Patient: sex F, age 56
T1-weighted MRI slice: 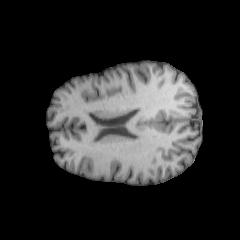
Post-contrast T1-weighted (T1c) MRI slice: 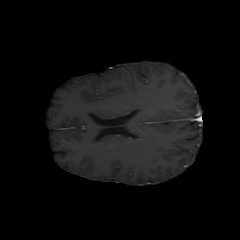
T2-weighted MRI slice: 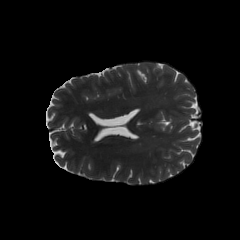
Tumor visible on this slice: no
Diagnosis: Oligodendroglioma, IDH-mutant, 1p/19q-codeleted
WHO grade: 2